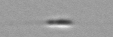
Label: Cylindrotheca_morphotype1